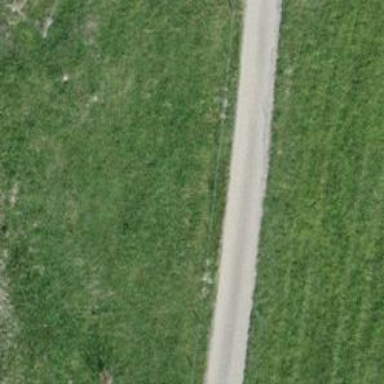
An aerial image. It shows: Paved track with grade1 quality.